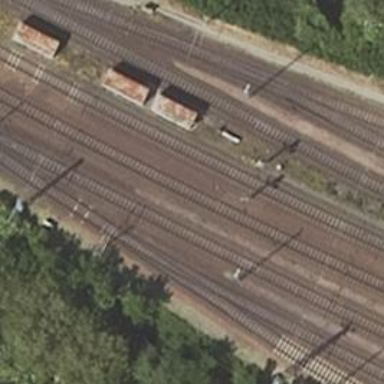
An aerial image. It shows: Railway signal.